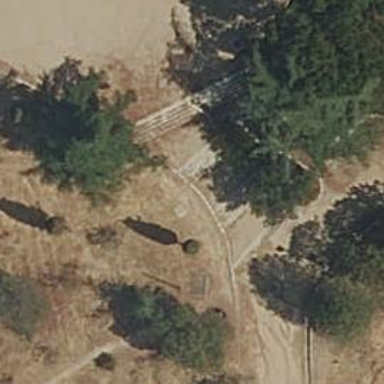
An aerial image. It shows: Compacted steps along the road.